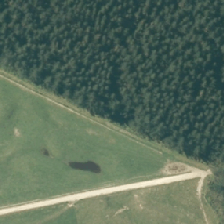
Land cover: low_producing_grassland